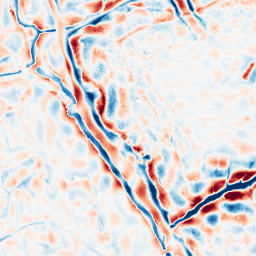
Category: wavelet
Decomposition family: wavelet_dwt
Decomposition parameters: wavelet: db8
level: 4
Upsampling method: sinc_hamming
Upsampling parameters: scale: 4
kernel_size: 8
Upsampling scale: 4